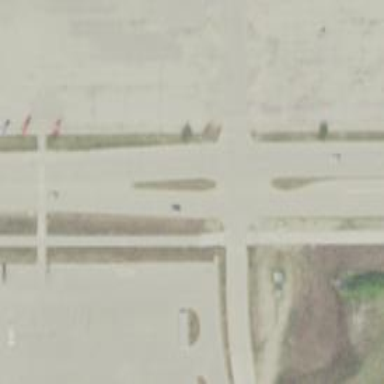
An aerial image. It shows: Unmarked asphalt crossing on cycleway road.